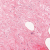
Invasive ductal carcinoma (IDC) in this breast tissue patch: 0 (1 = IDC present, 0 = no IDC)